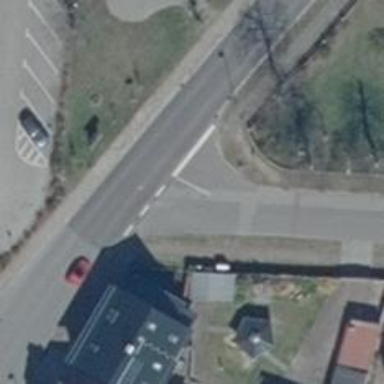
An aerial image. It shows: Road with "give way" sign.